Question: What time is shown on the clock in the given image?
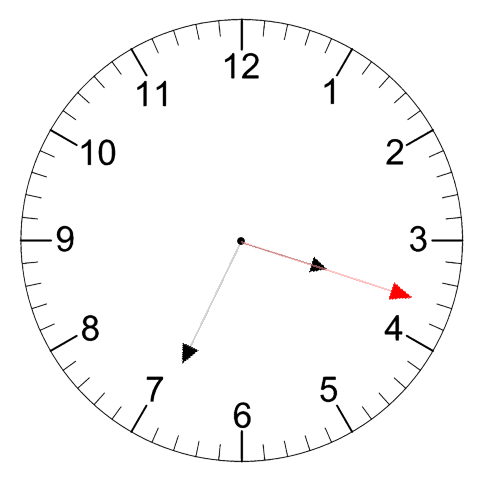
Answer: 03:34:18